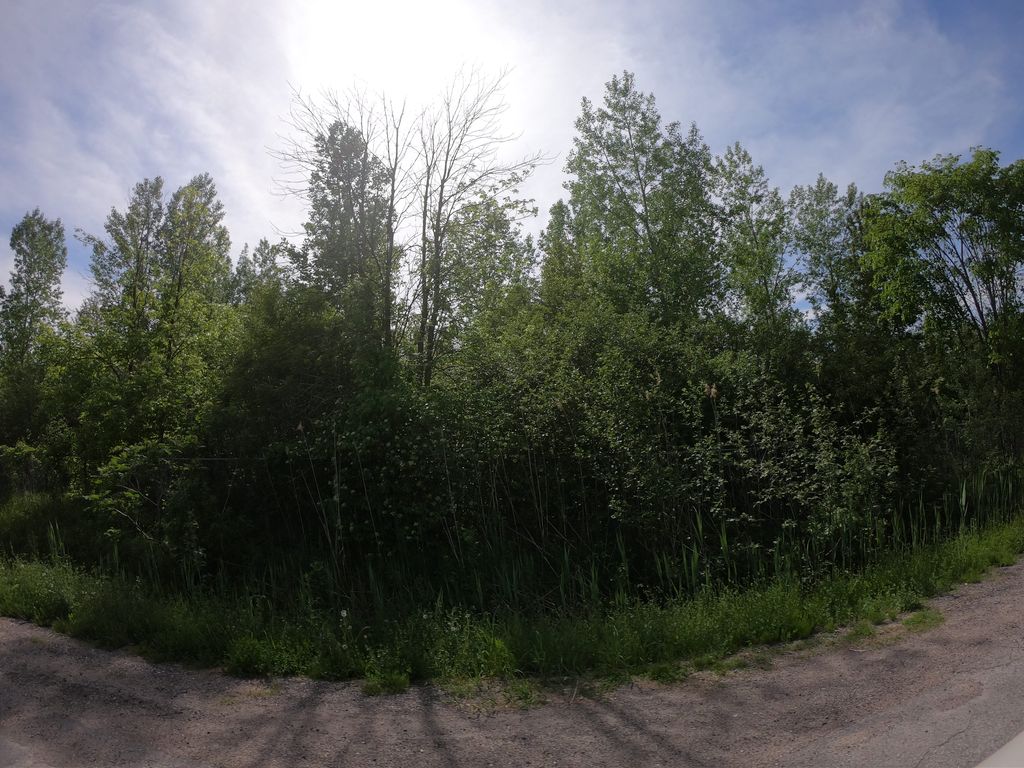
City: ottawa-gatineau